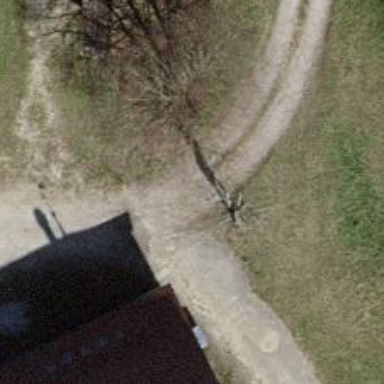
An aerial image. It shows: Compacted driveway serving as service road.